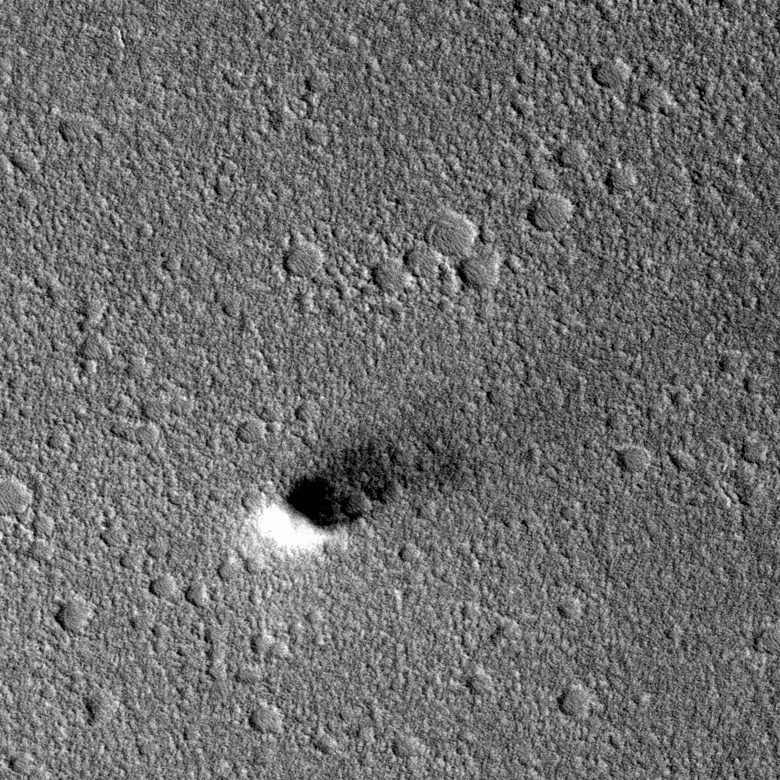
Label: dustdevil